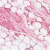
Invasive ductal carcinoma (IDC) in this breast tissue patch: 0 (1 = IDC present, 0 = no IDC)